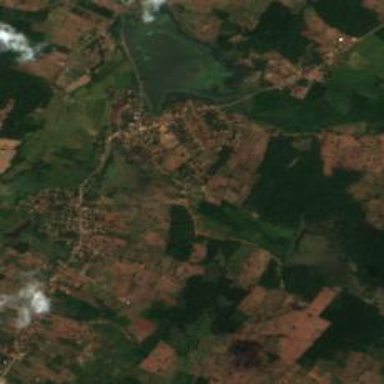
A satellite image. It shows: Village area.